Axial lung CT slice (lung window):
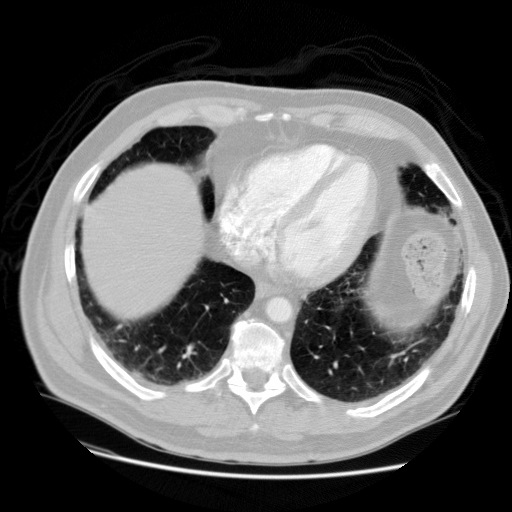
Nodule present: no